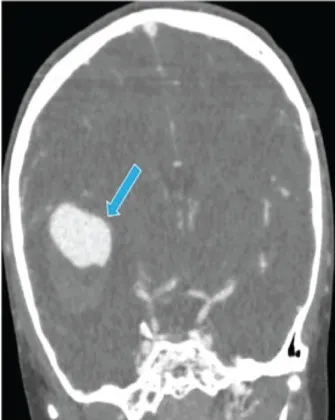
Computed tomography (CT) scan after intracranial aneurysm rupture. (B) The angio-TC showed a cerebral aneurysm originating from the right middle cerebral artery (blue arrow).
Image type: radiology (ct)